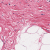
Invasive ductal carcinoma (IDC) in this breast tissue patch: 0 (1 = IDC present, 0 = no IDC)